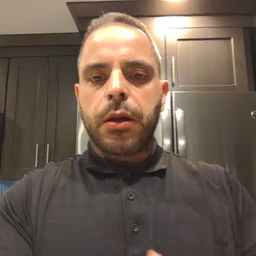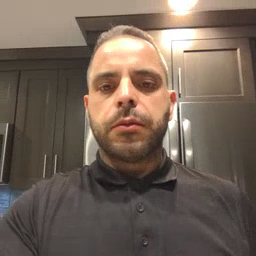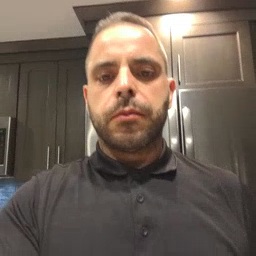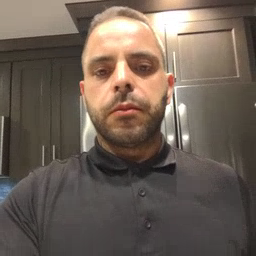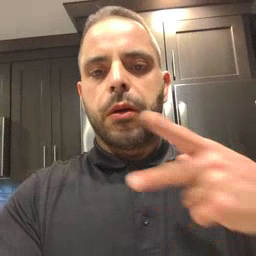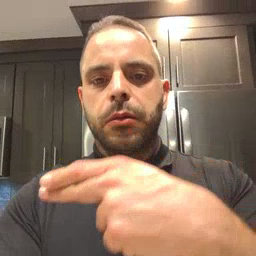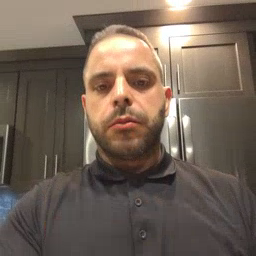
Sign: cut